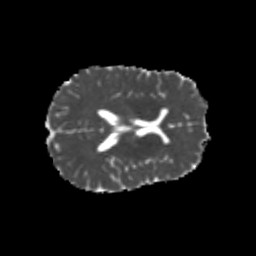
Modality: MD
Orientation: axial
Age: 22
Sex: female
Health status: healthy
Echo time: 0.074 s